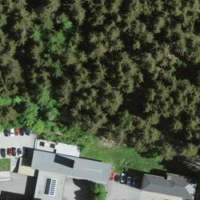
EUNIS habitat code: 43
Species observed at this site:
Populus tremula
Sambucus racemosa